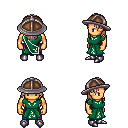
a pixel art fantasy rpg character, male body template, human, tanned skin, sash dress, magenta pants, white blonde long hairstyle, chain helm, metal boots, four views (front, back, left, right), 2x2 character sprite sheet, small pixel art, hard edges, no anti-aliasing